Field crop: maize
Growth stage: 2
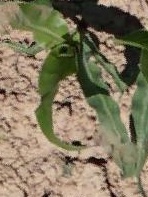
Species: maize